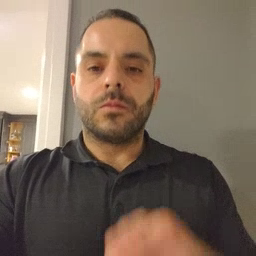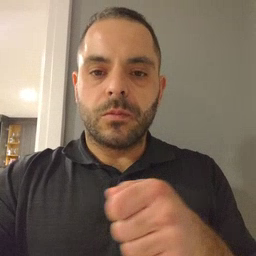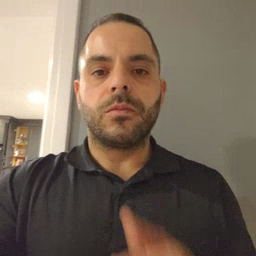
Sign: drawer